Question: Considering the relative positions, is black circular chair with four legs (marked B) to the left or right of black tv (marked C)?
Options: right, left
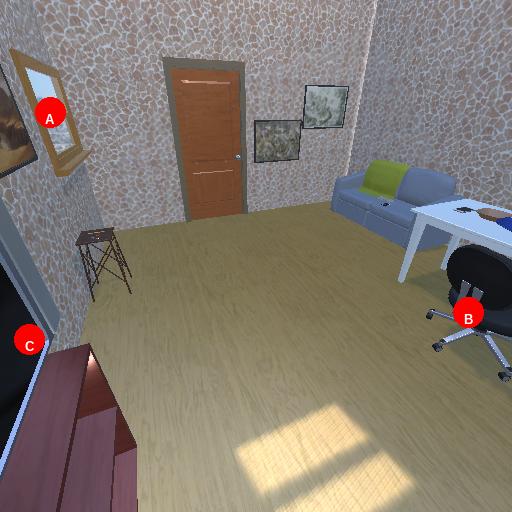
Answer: right